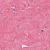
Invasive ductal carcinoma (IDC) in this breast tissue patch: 0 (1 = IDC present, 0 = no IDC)